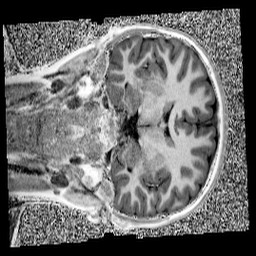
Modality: UNIT1
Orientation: coronal
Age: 9
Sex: female
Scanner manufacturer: siemens
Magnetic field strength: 3 T
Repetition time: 4 s
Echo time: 0.00299 s